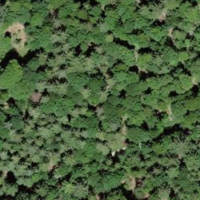
EUNIS habitat code: 41
Species observed at this site:
Melittis melissophyllum